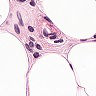
Metastatic tissue present: yes